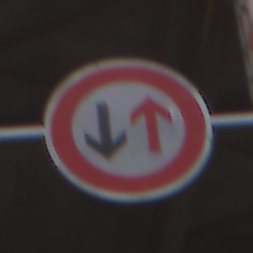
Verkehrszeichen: VorrangDesGegenverkehrs
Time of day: MorningAfternoon
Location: Outdoor (Urban)
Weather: PartlyCloudy
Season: NotSpecified
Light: Natural